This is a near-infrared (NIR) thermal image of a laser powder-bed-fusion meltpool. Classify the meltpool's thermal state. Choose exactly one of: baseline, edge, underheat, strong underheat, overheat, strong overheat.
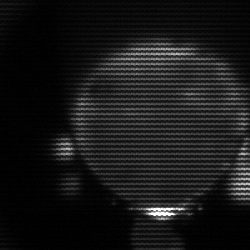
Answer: edge